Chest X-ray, PA view. Patient: 56 years old, sex F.
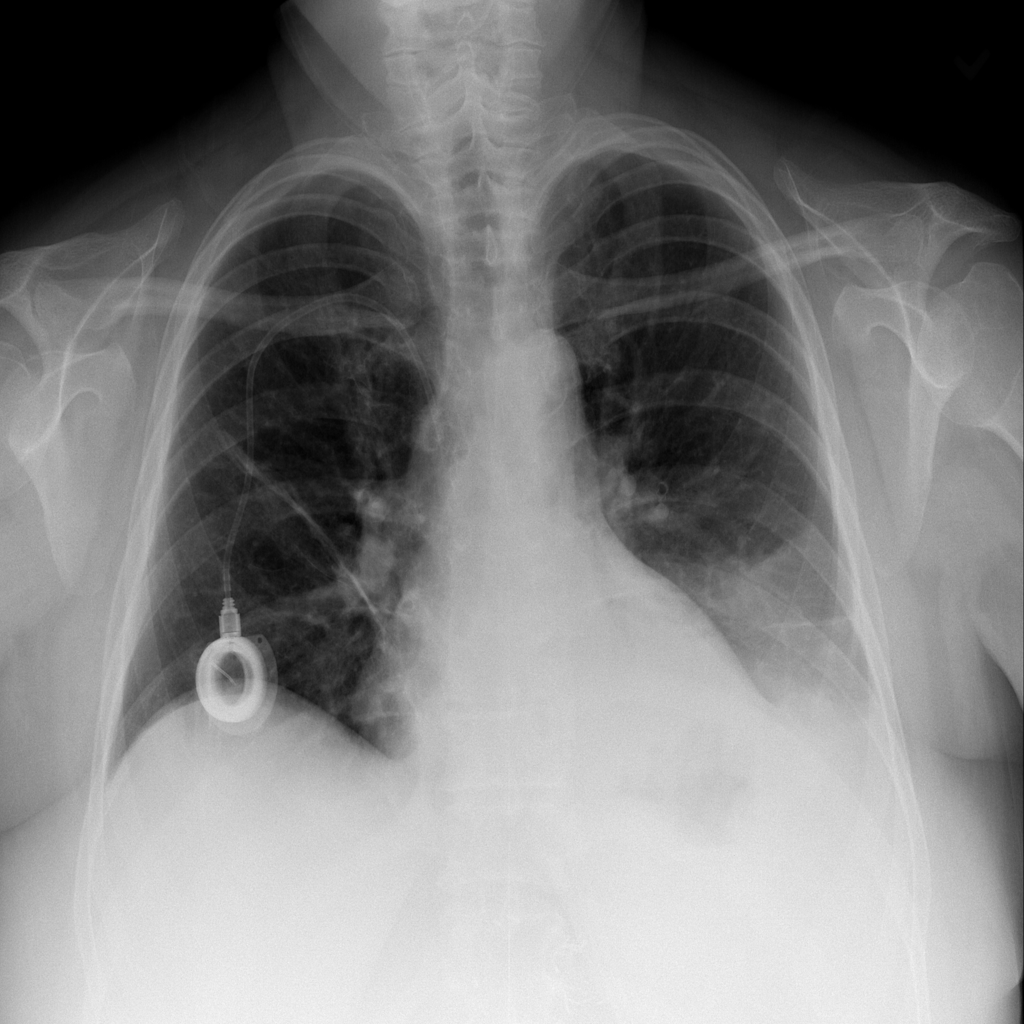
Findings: Atelectasis